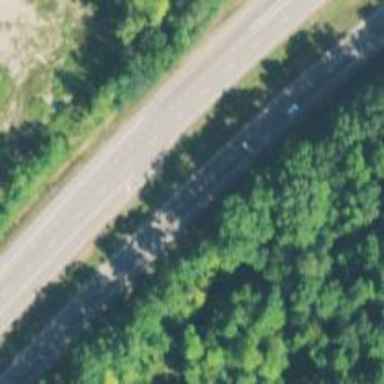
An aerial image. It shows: Trunk highway with expressway features.